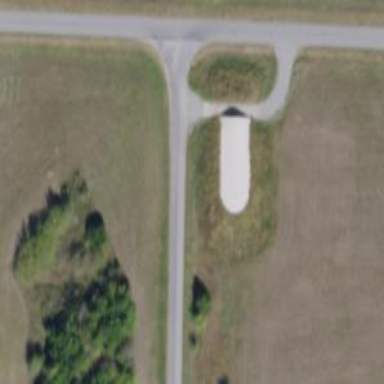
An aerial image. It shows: Military bunker.